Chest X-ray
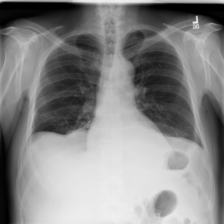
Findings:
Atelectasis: negative
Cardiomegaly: negative
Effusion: positive
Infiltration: negative
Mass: negative
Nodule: negative
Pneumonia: negative
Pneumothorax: negative
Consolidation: negative
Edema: negative
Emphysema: negative
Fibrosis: negative
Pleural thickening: negative
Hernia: negative